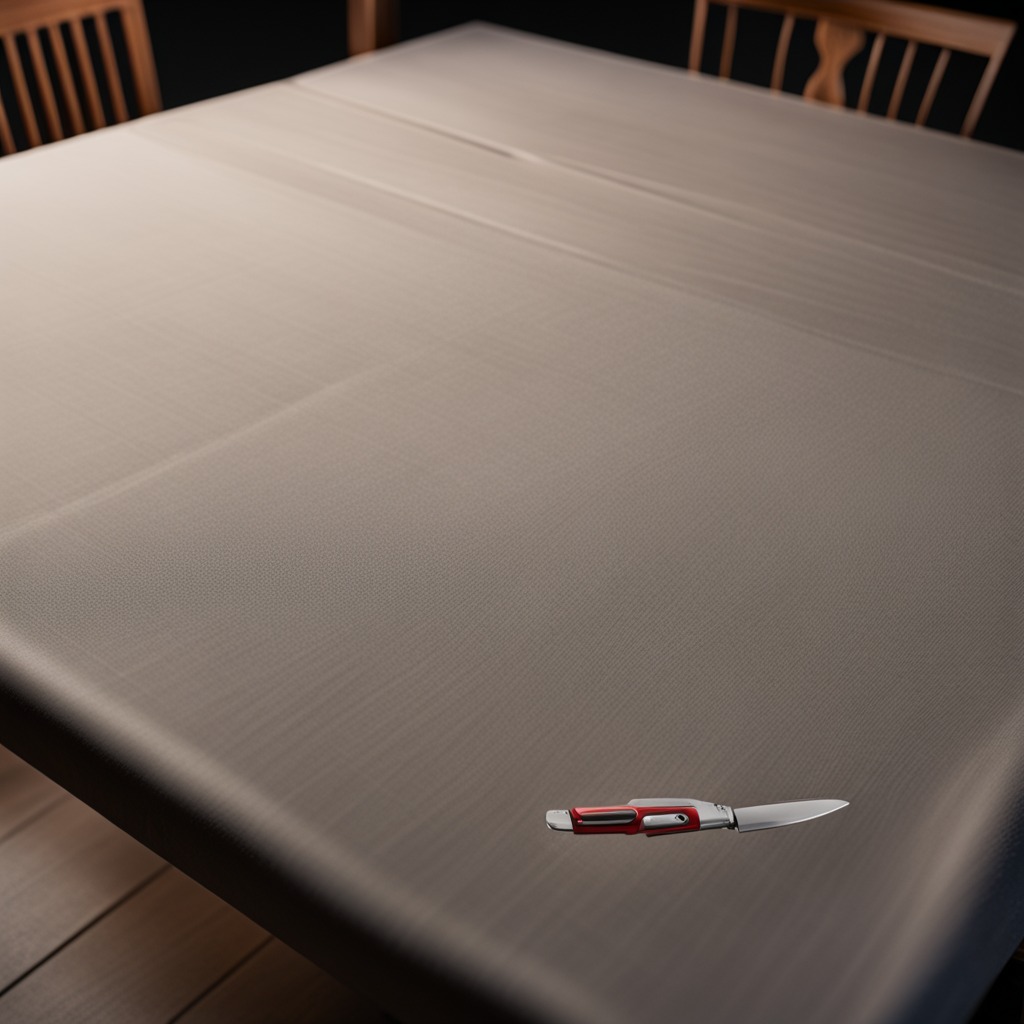
A utility knife is lying on a wooden table inside a workshop at night.